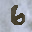
Label: 6